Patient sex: M
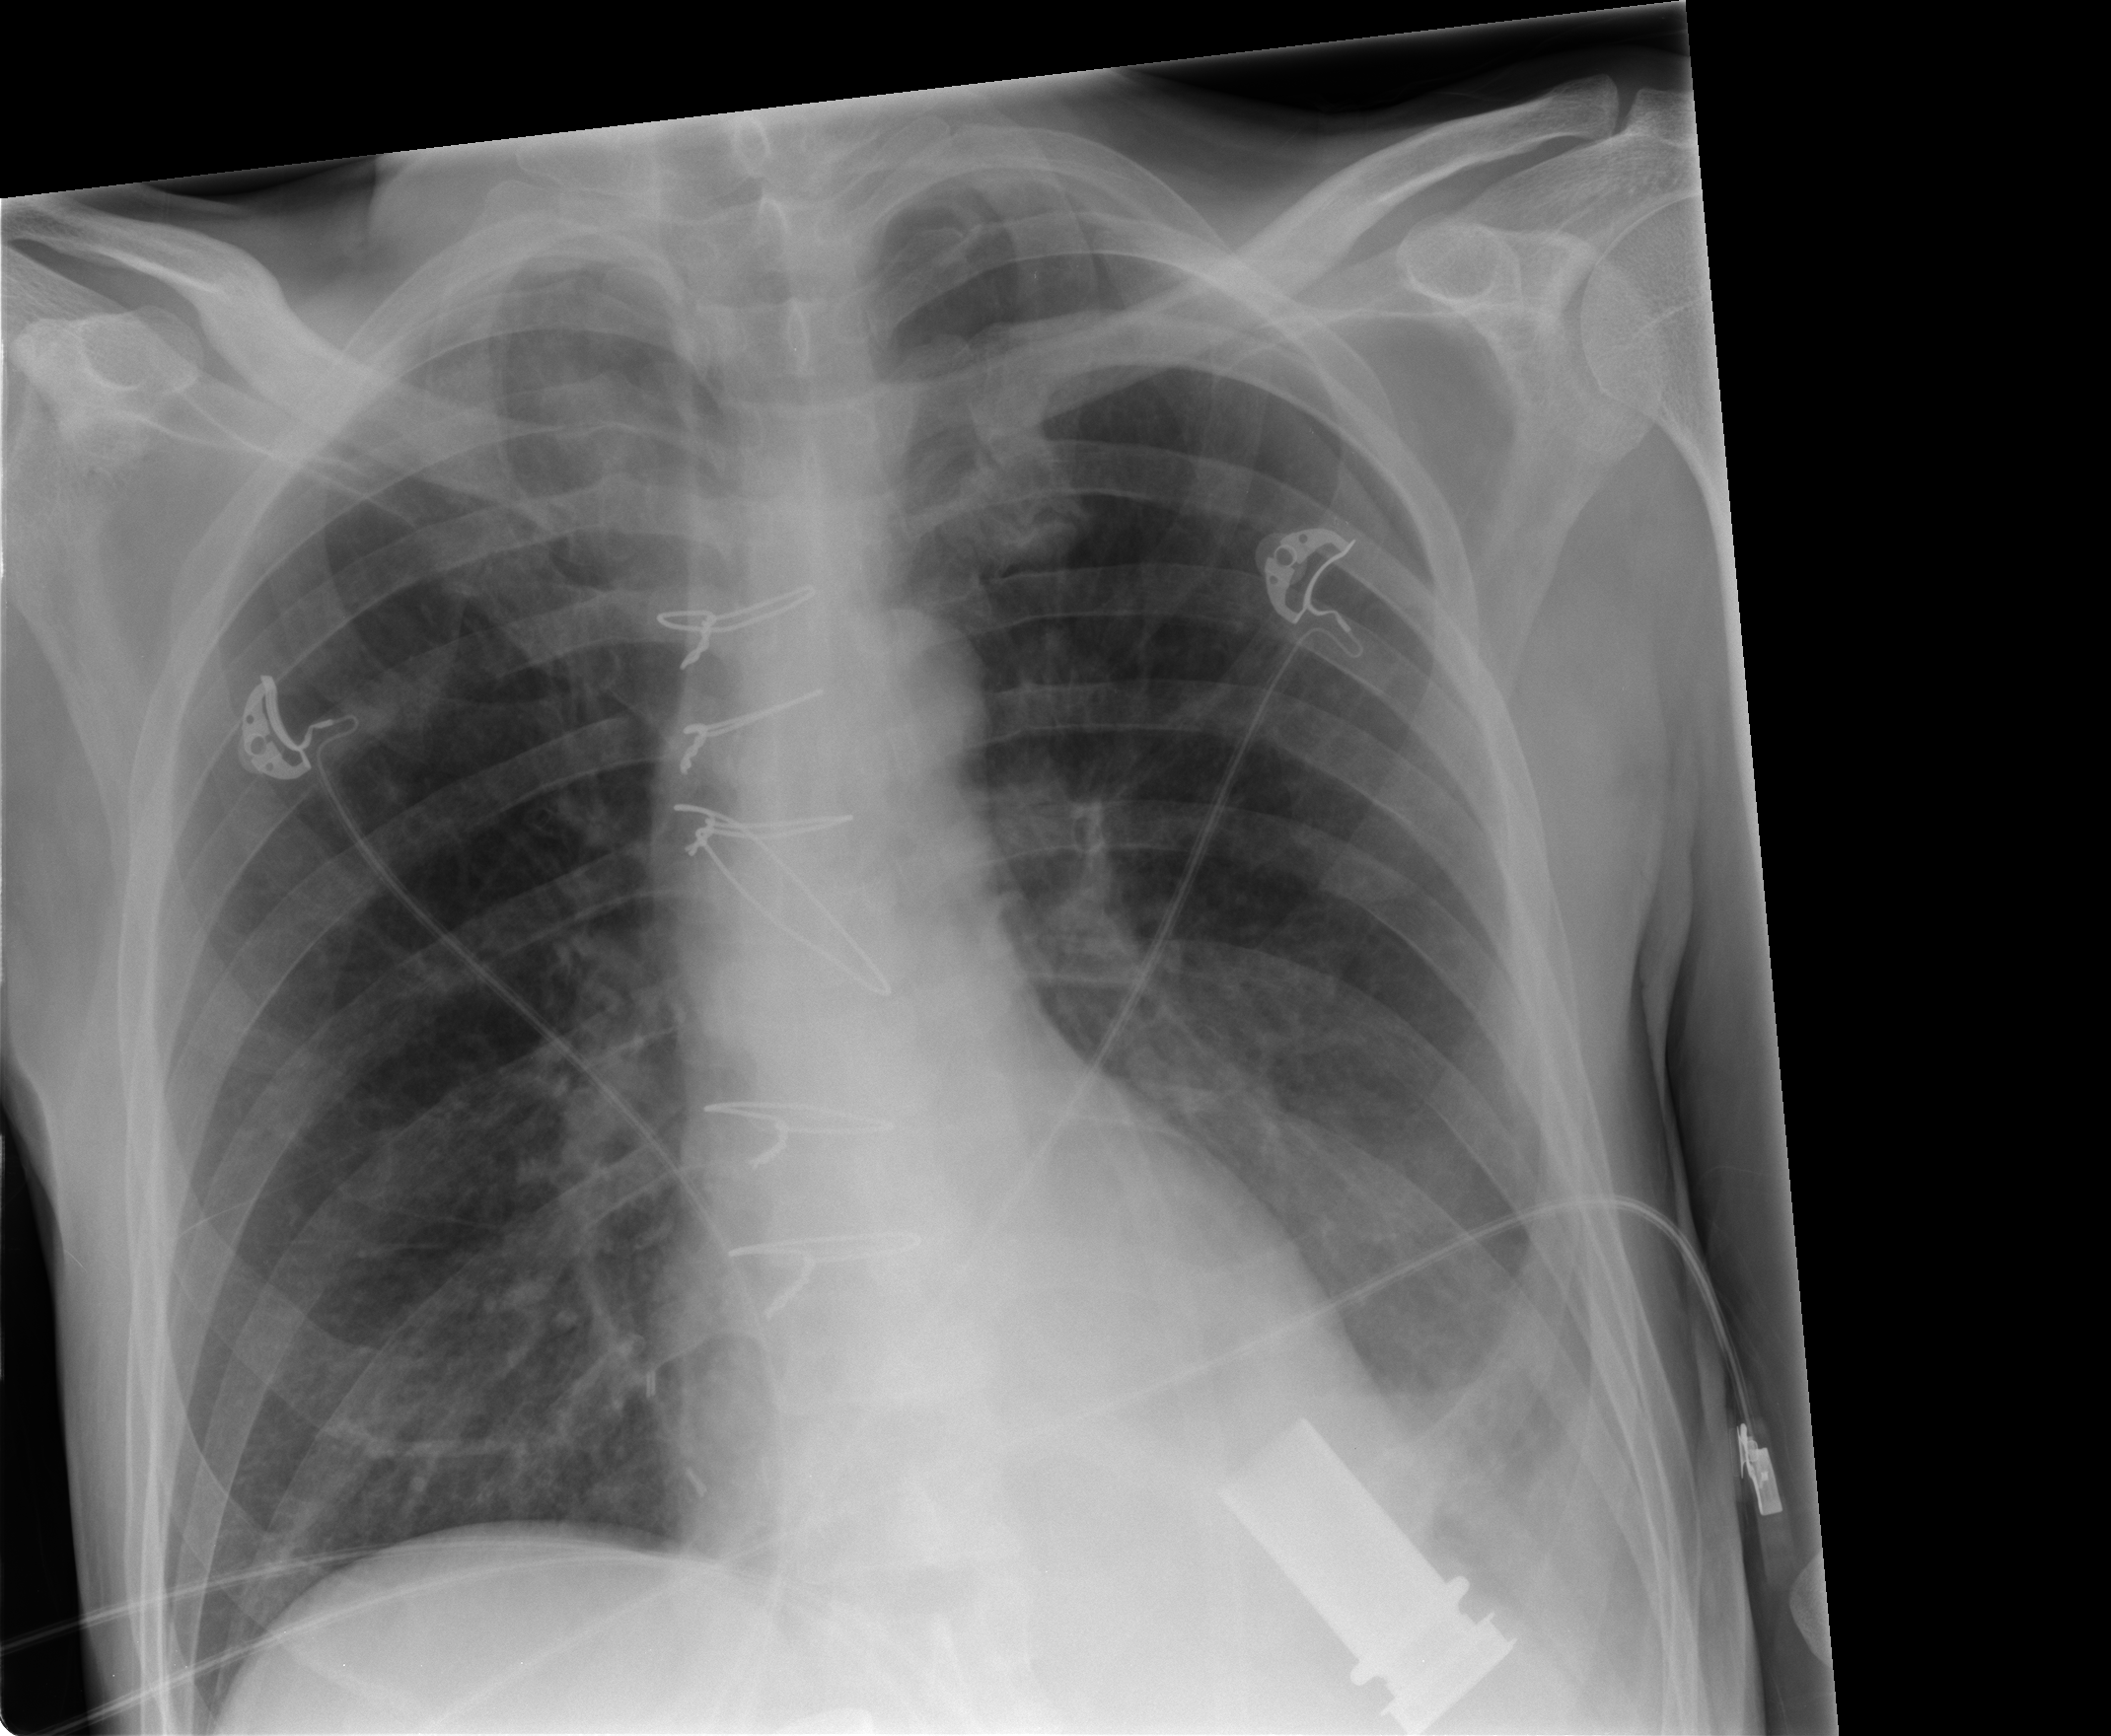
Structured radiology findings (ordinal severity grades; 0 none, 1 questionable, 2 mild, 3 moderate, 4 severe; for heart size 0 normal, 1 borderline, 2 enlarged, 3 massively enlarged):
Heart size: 0
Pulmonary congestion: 0
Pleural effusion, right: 0
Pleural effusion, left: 2
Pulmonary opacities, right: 0
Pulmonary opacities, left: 0
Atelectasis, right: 0
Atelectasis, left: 2